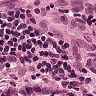
Metastatic tissue present: yes